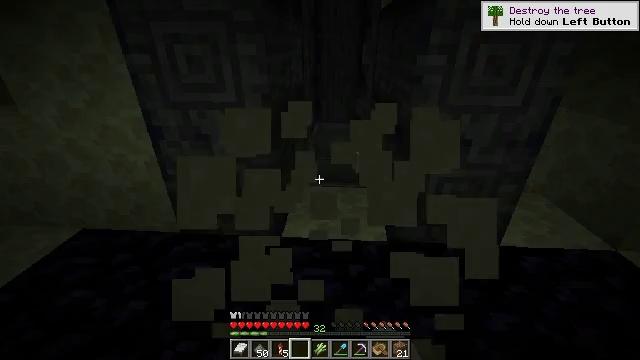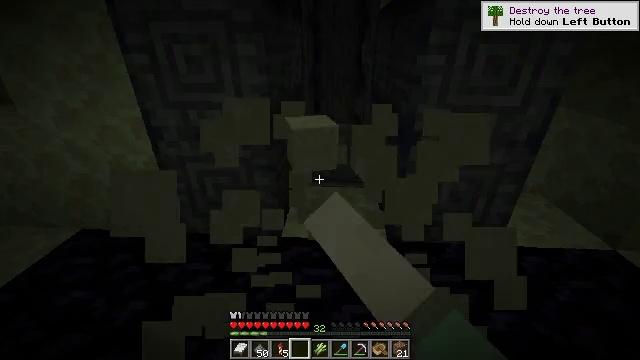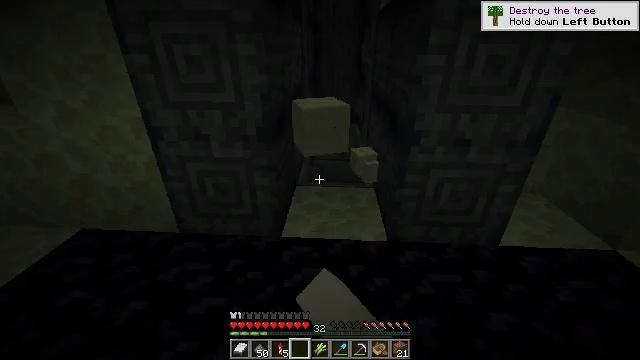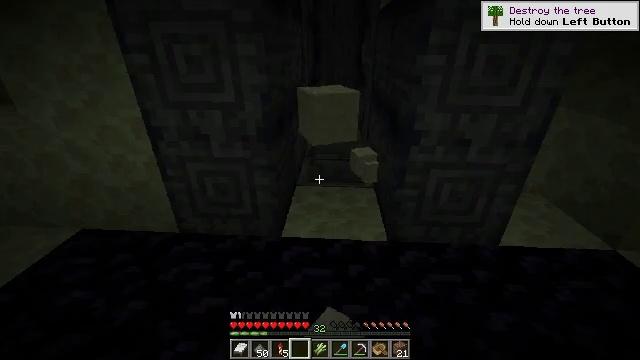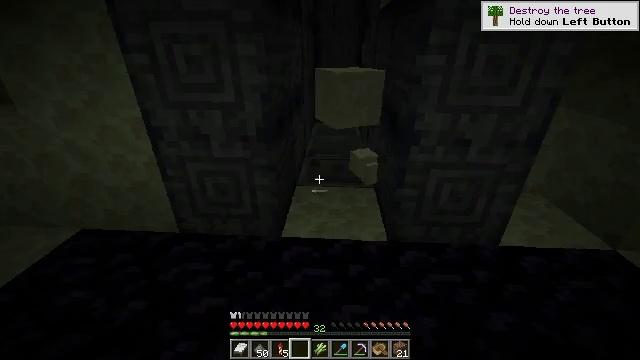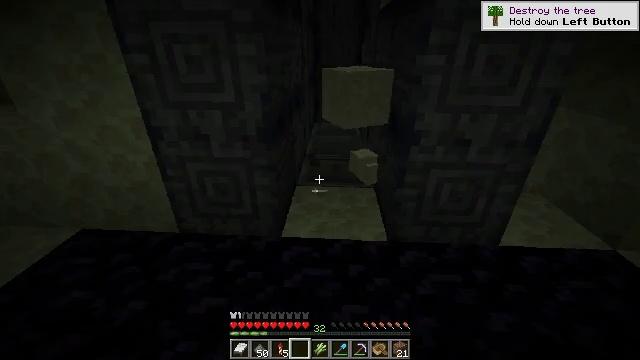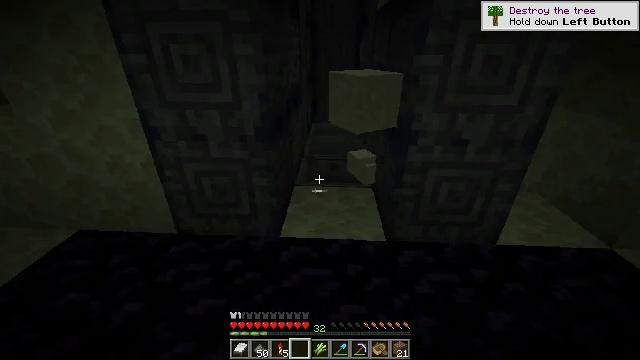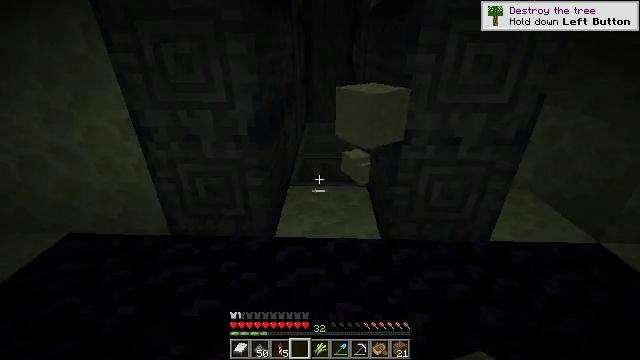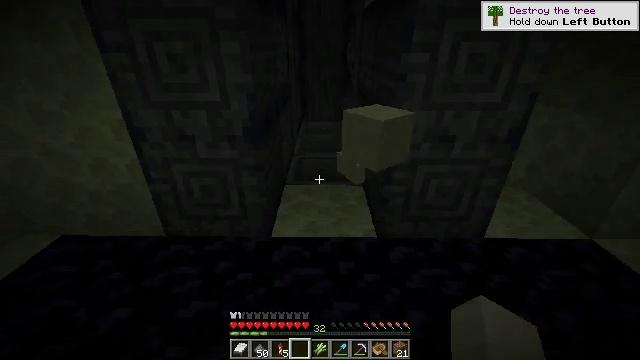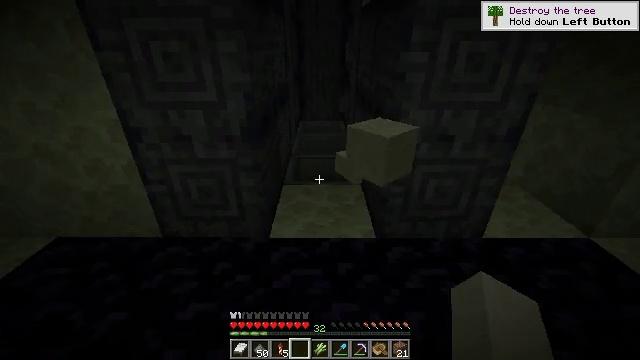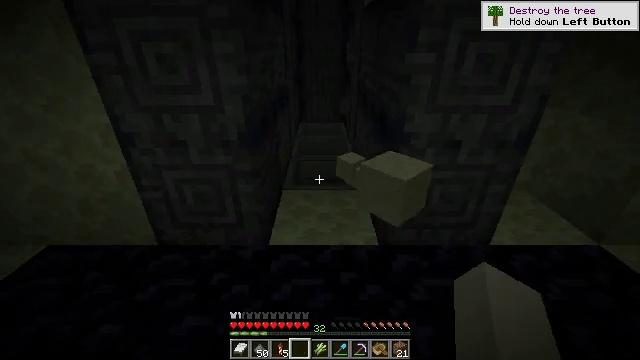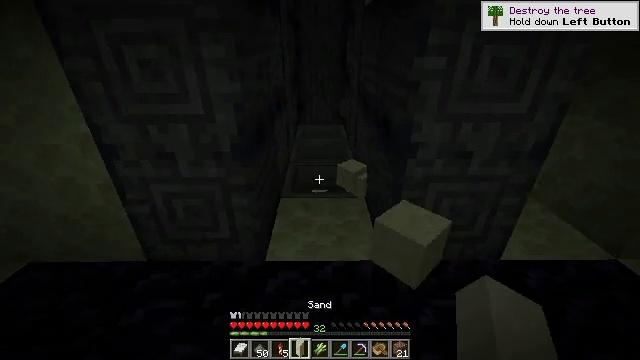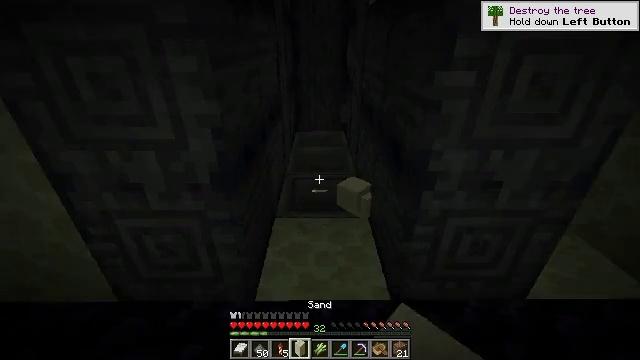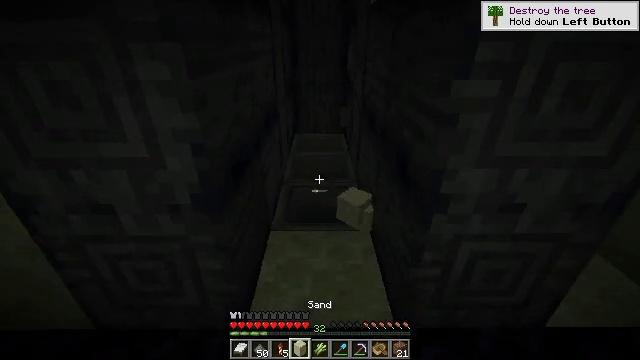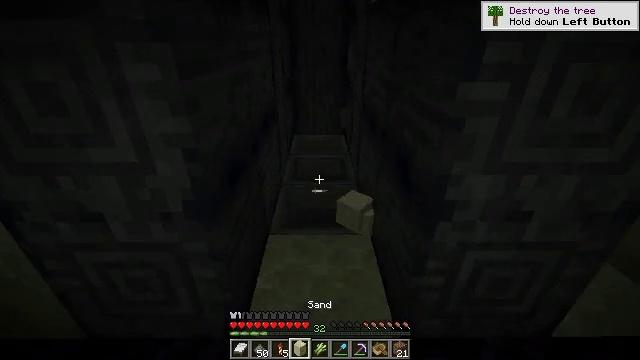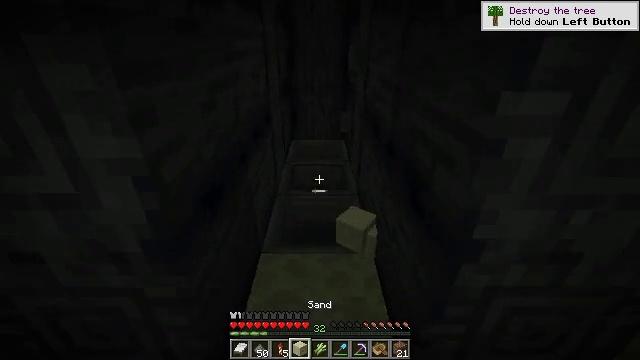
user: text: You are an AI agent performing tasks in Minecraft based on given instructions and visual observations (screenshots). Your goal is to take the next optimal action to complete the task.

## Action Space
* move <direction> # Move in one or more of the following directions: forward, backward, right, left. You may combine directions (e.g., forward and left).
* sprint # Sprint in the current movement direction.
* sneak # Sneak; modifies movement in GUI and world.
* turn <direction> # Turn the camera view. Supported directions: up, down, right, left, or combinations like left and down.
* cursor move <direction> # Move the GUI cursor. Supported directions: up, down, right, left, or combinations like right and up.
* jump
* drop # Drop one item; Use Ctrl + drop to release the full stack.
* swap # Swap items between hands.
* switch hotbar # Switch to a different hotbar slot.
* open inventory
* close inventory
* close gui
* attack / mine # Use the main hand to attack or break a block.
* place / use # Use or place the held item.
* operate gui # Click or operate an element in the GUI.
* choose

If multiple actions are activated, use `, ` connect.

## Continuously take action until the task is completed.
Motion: motion action
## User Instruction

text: Remove a block of sand from the inventory.
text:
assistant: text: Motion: attack / mine
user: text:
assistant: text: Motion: attack / mine
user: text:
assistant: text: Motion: attack / mine
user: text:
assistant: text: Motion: no_op
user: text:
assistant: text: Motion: no_op
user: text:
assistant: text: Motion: no_op
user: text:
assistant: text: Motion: turn right
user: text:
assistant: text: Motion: turn right
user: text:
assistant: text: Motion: move forward
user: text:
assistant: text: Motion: move forward
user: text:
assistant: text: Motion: move forward
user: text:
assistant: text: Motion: move forward
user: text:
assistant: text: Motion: move forward
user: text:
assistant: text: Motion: move forward
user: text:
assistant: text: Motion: move forward
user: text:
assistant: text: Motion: move forward
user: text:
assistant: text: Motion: move forward
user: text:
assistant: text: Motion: no_op
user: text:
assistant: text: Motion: no_op
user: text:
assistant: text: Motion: no_op
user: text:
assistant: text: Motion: no_op
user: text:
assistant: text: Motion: no_op
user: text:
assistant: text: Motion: no_op
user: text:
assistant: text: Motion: no_op
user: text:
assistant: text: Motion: no_op
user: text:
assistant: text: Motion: no_op
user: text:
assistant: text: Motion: turn up
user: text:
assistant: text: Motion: turn up
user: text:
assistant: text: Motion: turn up
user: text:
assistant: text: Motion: turn up